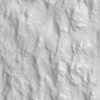
Label: not_dusty